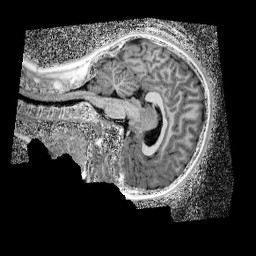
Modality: UNIT1_denoised
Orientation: sagittal
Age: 10
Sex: female
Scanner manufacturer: siemens
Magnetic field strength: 3 T
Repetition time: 4 s
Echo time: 0.00299 s